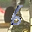
Label: 6